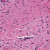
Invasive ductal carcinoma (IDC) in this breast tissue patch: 0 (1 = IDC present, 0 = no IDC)